Question: As the title says, i just cannot find a solution. What I've tried so far, results in no success.
Here's a link to an image below.

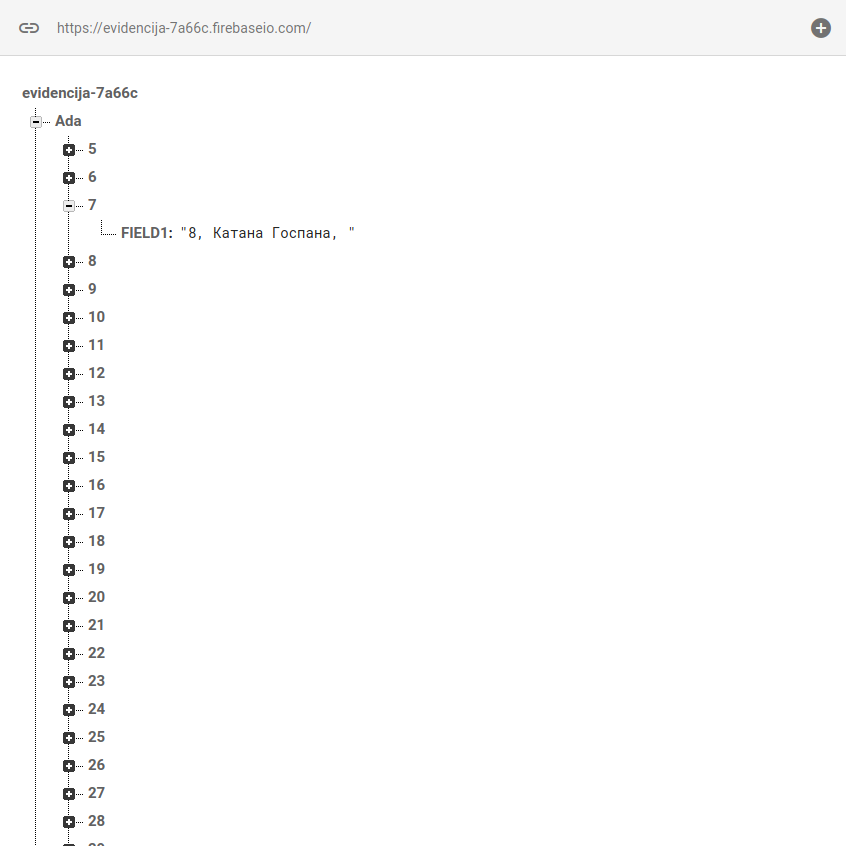
Answer: If you want to get only the value of the 'FIELD1' property under node '7', please use the following code:
'''
DatabaseReference rootRef = FirebaseDatabase.getInstance().getReference();
DatabaseReference fieldOneRef = rootRef.child("Ada").child("7").child("FIELD1");
ValueEventListener valueEventListener = new ValueEventListener() {
@Override
public void onDataChange(DataSnapshot dataSnapshot) {
String field1 = dataSnapshot.getValue(String.class);
Log.d(TAG, field1);
}
@Override
public void onCancelled(@NonNull DatabaseError databaseError) {
Log.d(TAG, databaseError.getMessage());
}
};
fieldOneRef.addListenerForSingleValueEvent(valueEventListener);
'''
And if you want to get the value of the 'FIELD1' property under all nodes, please use the following code:
'''
DatabaseReference rootRef = FirebaseDatabase.getInstance().getReference();
DatabaseReference adaRef = rootRef.child("Ada");
ValueEventListener valueEventListener = new ValueEventListener() {
@Override
public void onDataChange(DataSnapshot dataSnapshot) {
for(DataSnapshot ds : dataSnapshot.getChildren()) {
String field1 = ds.child("FIELD1").getValue(String.class);
Log.d(TAG, field1);
}
}
@Override
public void onCancelled(@NonNull DatabaseError databaseError) {
Log.d(TAG, databaseError.getMessage());
}
};
adaRef.addListenerForSingleValueEvent(valueEventListener);
'''